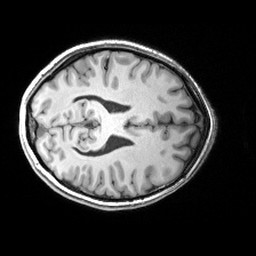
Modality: T1w
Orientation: axial
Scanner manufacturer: siemens
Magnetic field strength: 3 T
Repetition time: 2.53 s
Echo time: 0.00299 s